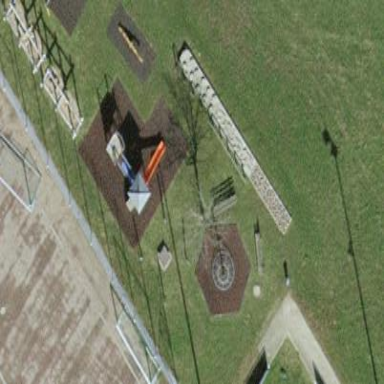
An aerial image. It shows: Playground area for leisure land.